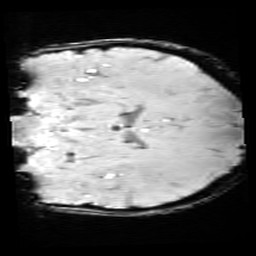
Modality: SWI
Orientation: coronal
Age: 12
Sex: male
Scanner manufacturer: siemens
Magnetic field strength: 3 T
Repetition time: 0.027 s
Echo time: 0.02 s